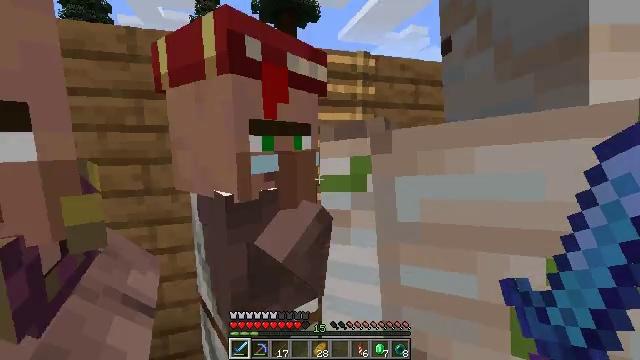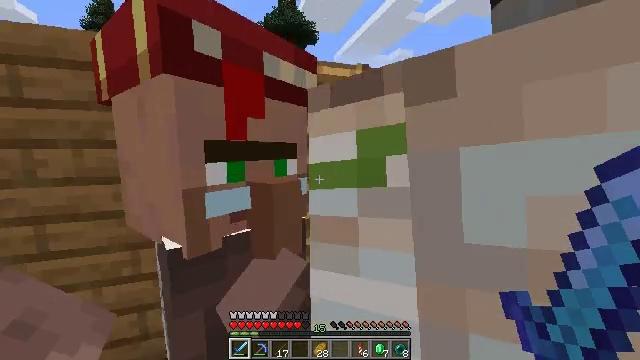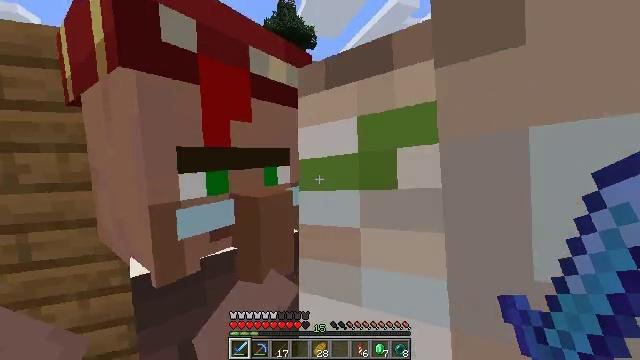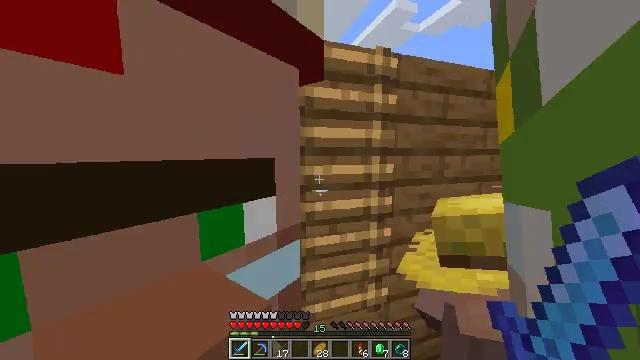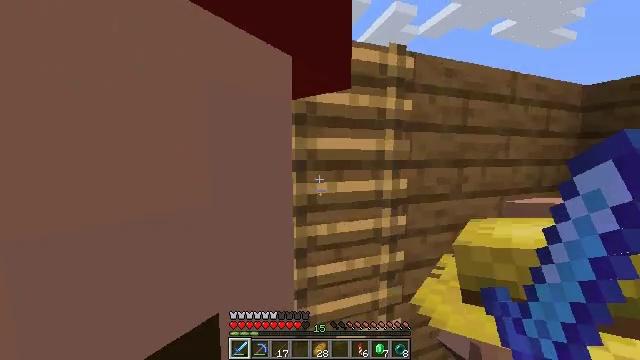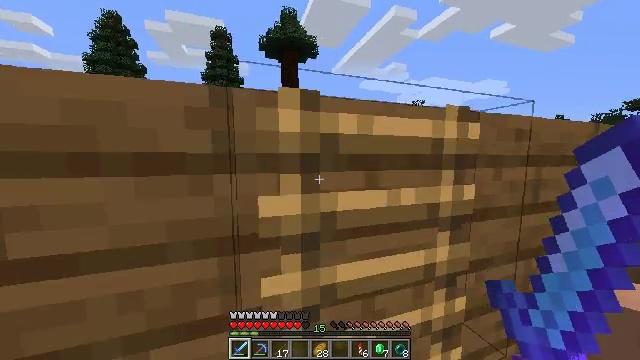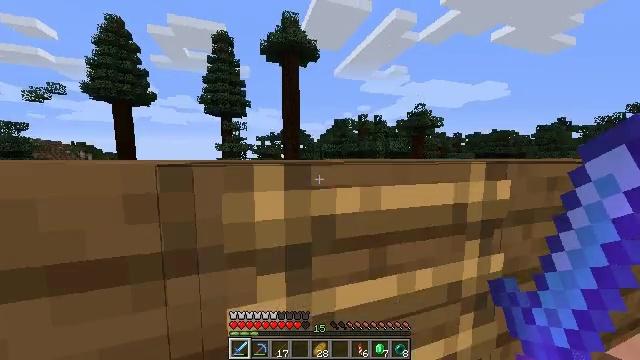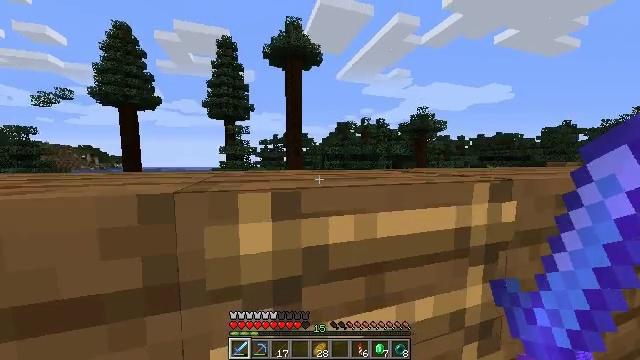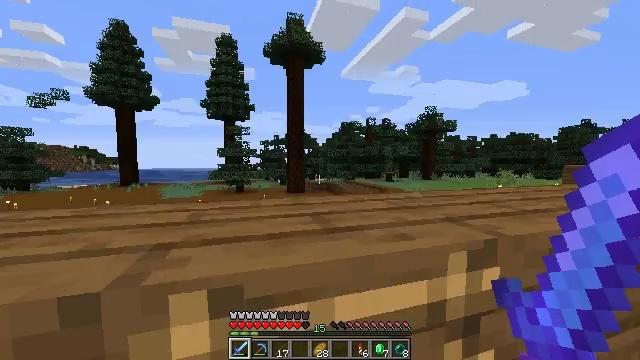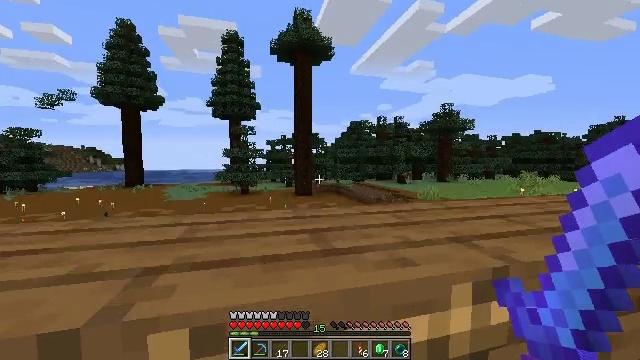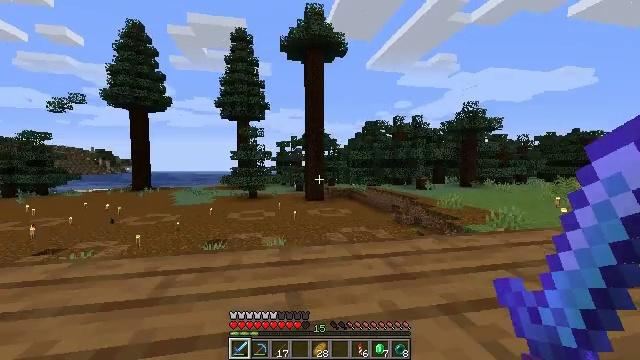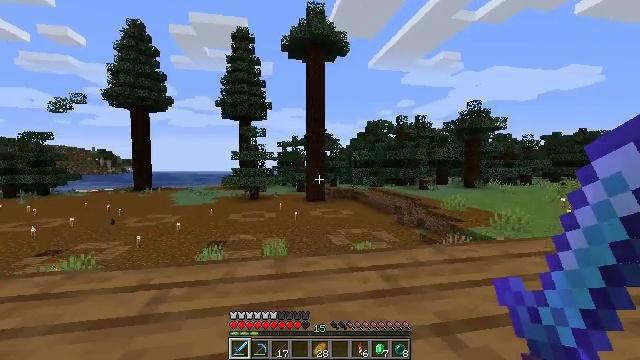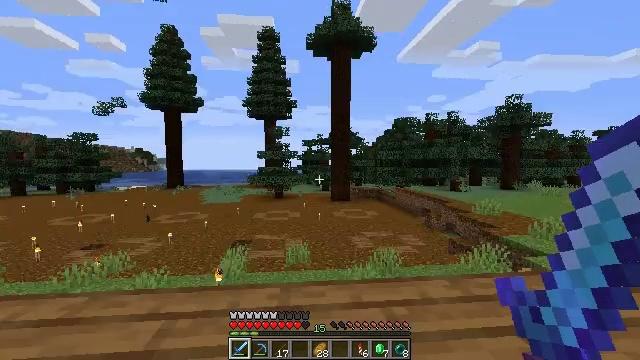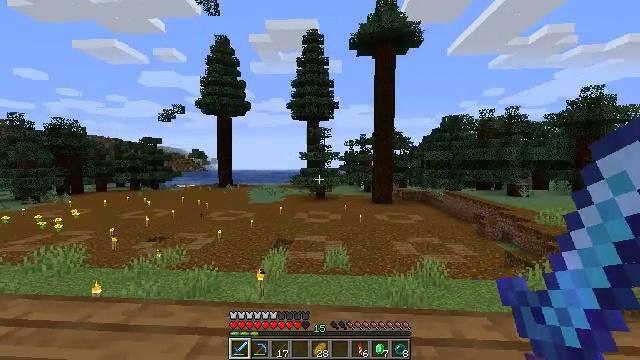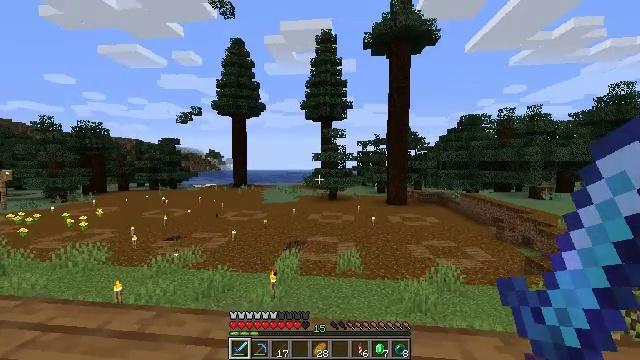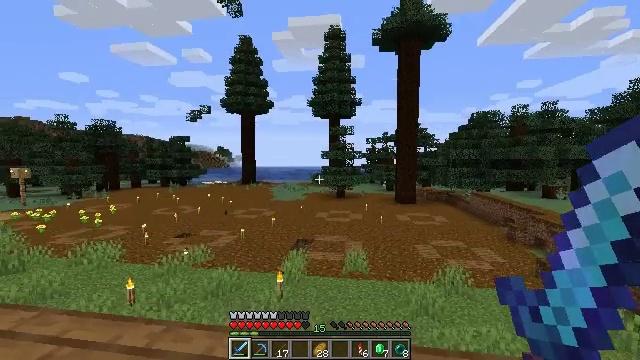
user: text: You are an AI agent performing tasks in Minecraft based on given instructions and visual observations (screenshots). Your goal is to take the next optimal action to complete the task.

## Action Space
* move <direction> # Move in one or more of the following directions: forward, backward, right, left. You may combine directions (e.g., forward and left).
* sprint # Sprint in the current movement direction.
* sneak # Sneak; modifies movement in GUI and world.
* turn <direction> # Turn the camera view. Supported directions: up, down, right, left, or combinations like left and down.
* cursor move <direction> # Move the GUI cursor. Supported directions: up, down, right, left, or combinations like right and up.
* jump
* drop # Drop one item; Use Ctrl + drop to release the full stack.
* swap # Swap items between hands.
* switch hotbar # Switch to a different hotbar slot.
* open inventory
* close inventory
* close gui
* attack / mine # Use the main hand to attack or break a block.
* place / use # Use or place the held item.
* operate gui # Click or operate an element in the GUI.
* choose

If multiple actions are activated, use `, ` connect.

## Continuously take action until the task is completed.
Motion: motion action
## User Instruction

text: Gather spruce leaves to collect foliage.
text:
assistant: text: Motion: move forward, sprint, turn up
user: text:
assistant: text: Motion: move forward, sprint
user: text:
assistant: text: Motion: move forward, sprint
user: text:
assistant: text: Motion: move forward, sprint, jump
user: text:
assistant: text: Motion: move forward, sprint, jump
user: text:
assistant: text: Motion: move forward, sprint, jump
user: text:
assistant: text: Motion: move forward, sprint, jump
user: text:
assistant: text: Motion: move forward, sprint, jump
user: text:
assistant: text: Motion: move forward, sprint, turn left, jump
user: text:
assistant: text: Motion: move forward, sprint, turn left, jump
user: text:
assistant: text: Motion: move forward, sprint, jump
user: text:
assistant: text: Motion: move forward, sprint, turn left, jump
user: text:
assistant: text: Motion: move forward, sprint, turn left, jump
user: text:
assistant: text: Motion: move forward and move left, sprint, turn left
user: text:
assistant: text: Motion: move forward and move left, sprint, turn left
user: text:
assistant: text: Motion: move forward and move left, sprint, turn down
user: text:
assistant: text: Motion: move forward and move left, sprint, turn down
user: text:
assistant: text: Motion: move forward and move left, sprint, turn right and down
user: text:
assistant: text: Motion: move forward, sprint, turn right and down
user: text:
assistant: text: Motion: move forward, sprint, turn right and down
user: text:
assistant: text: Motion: move forward, turn right
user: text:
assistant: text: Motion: move forward
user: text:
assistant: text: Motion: move forward
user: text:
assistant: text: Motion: move forward
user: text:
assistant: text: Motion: no_op
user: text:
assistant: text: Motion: no_op
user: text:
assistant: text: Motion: turn left
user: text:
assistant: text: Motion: no_op
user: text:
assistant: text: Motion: turn left
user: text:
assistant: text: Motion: turn left